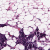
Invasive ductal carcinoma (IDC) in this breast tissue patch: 1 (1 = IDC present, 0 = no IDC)